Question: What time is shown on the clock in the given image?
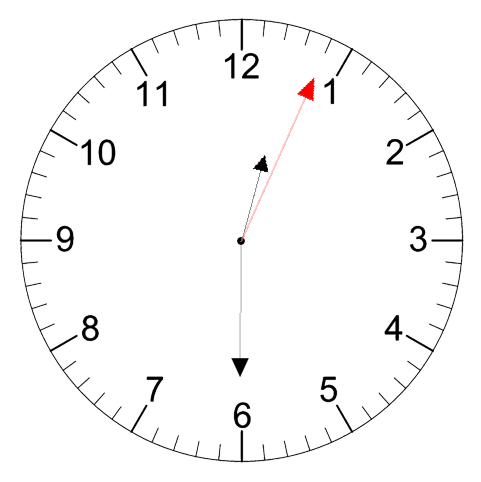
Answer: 12:30:04